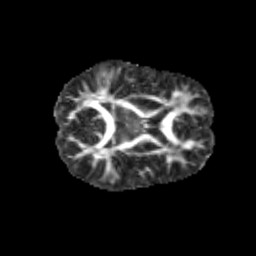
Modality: FA
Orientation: axial
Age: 9
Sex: female
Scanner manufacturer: siemens
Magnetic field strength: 3 T
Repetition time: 3.8 s
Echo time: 0.07 s